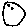
Label: moon